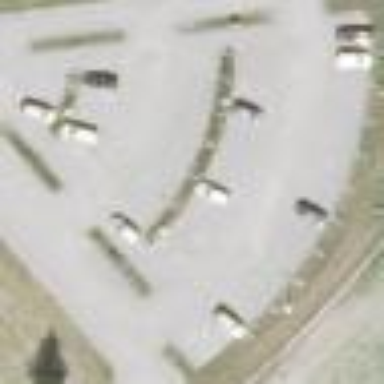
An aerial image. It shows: Parking area.